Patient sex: M
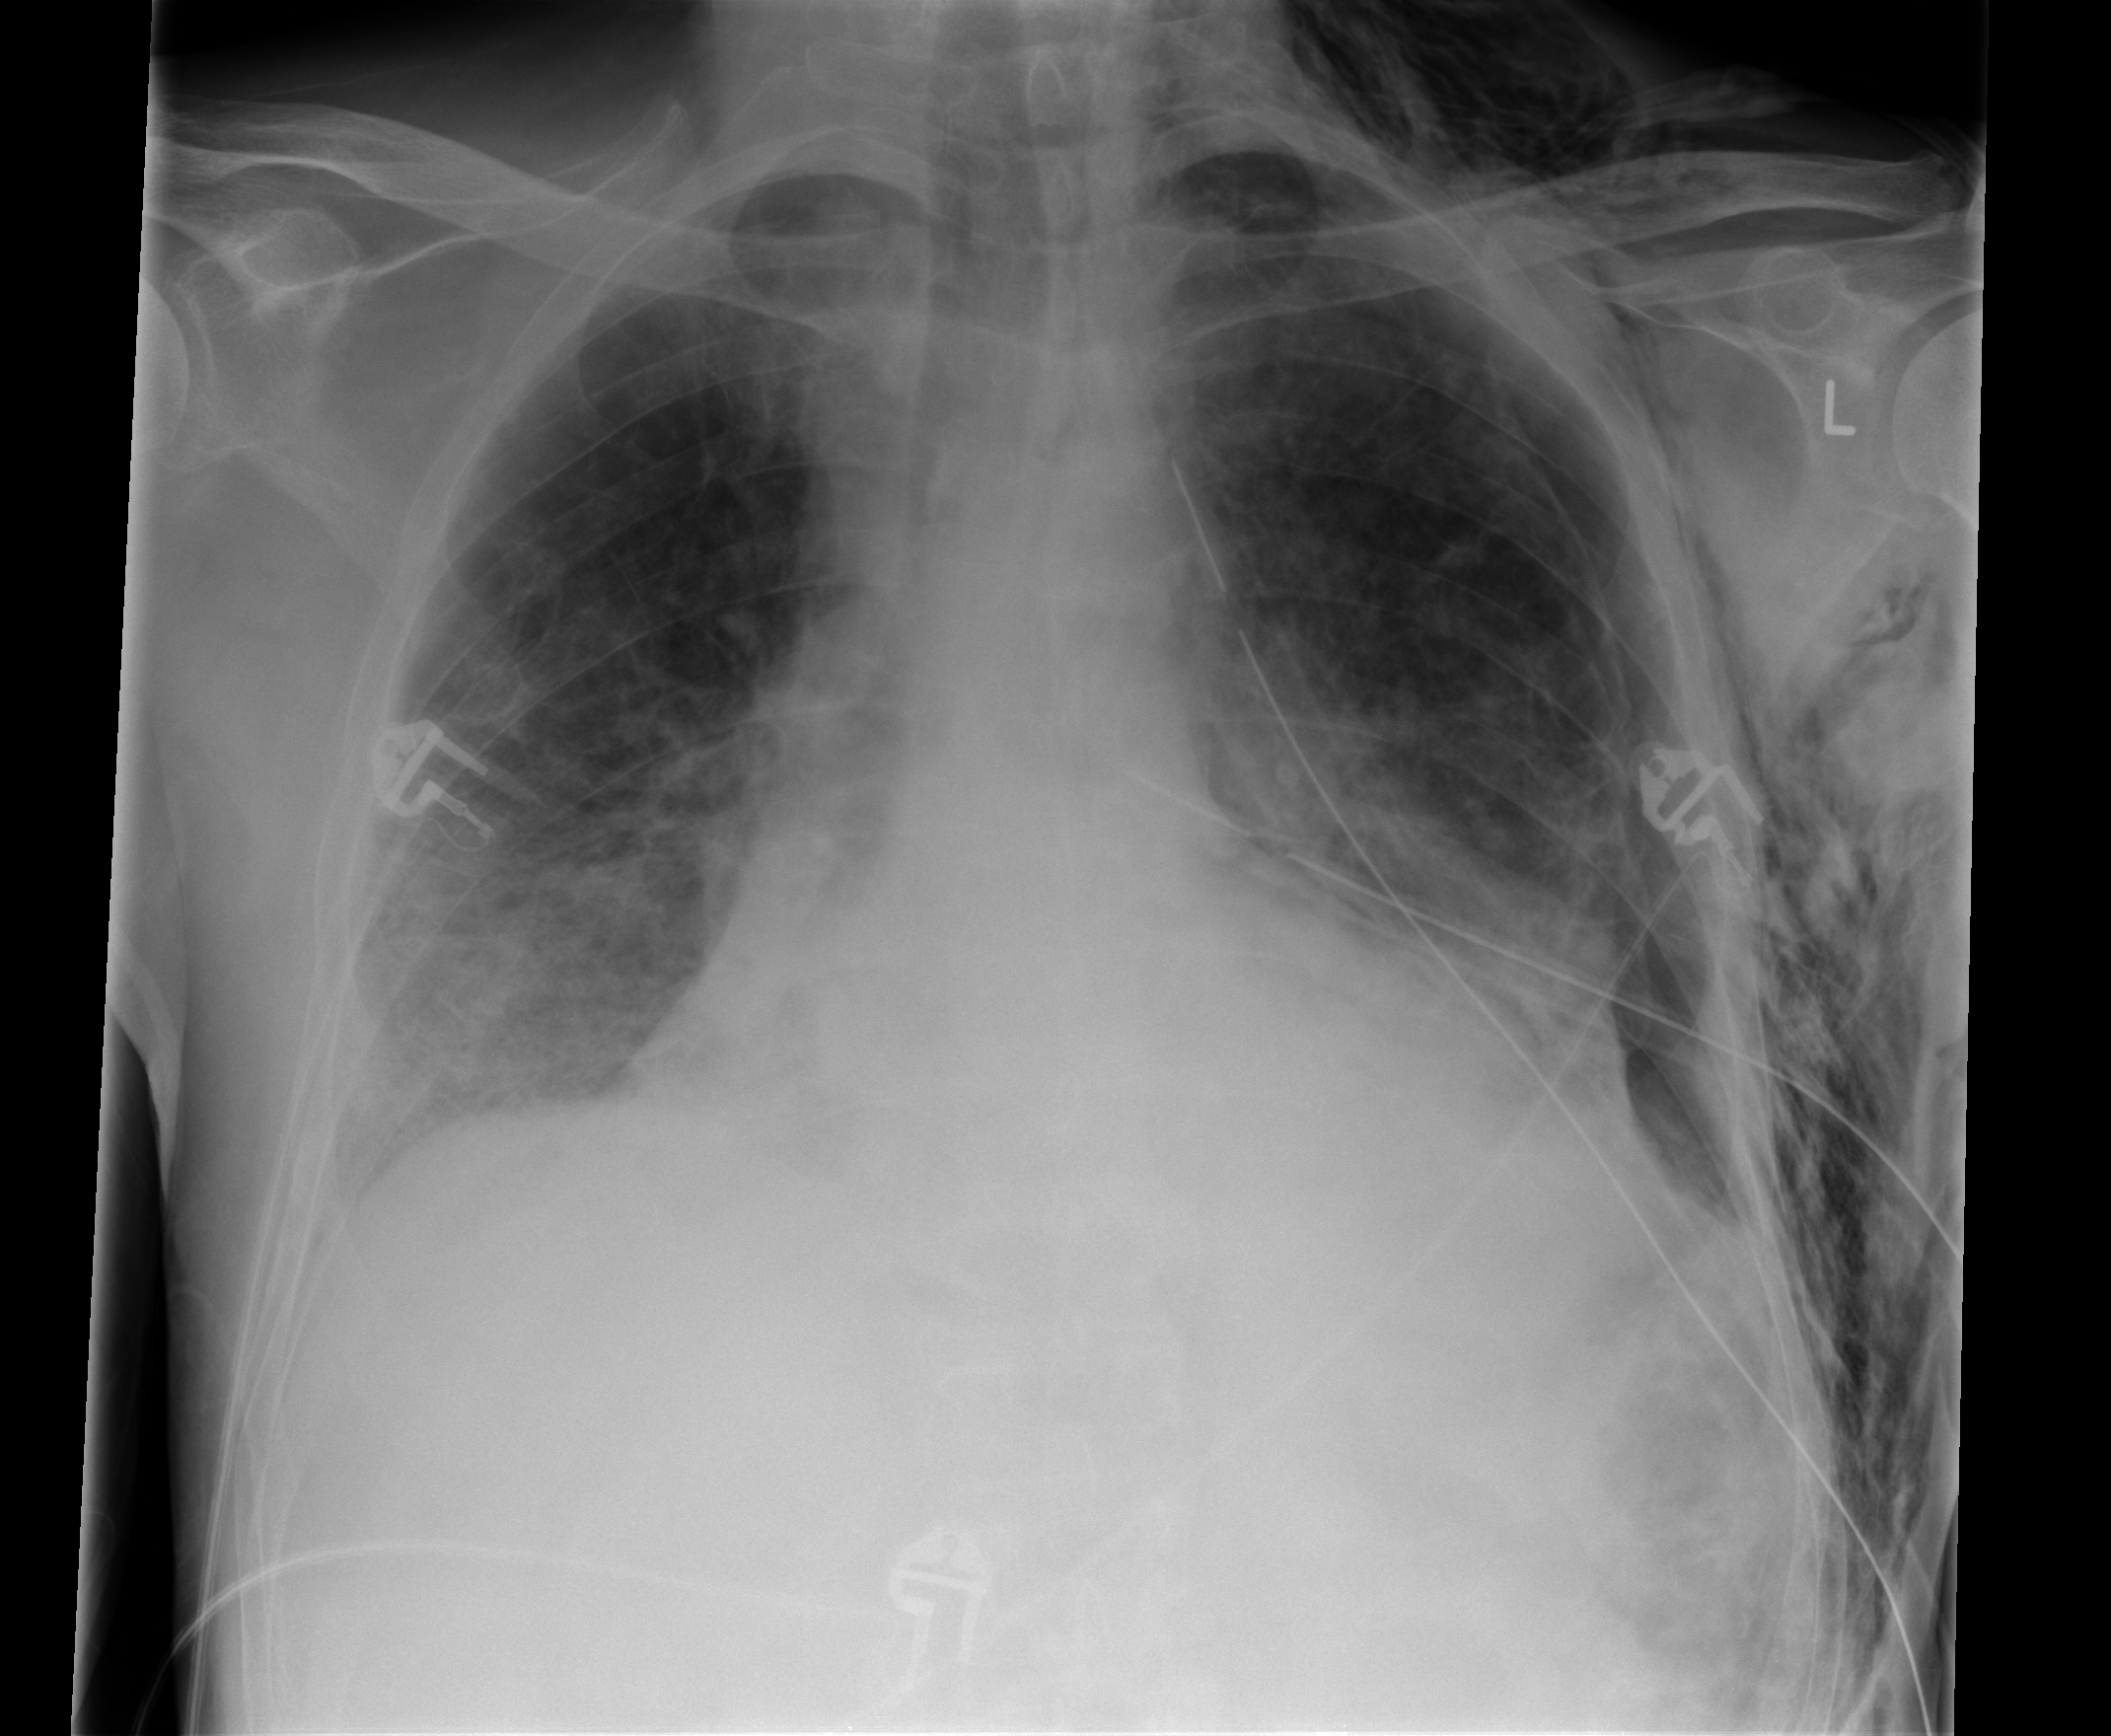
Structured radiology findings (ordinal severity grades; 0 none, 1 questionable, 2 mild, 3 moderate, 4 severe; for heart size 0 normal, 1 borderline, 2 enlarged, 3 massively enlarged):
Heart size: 2
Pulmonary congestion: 2
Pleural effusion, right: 2
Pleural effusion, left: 1
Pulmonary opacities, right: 2
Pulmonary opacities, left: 2
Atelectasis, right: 2
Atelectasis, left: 2